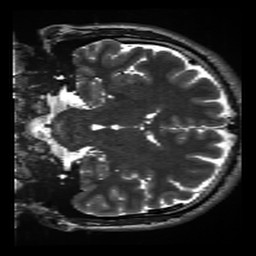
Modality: inplaneT2
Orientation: coronal
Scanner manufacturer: siemens
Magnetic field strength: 3 T
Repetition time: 11 s
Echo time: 0.059 s